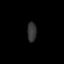
Tissue: lung
Cell type: Others
Senescence score: 0.2056
Nuclear area (px): 177
Mean DAPI intensity: 51.266